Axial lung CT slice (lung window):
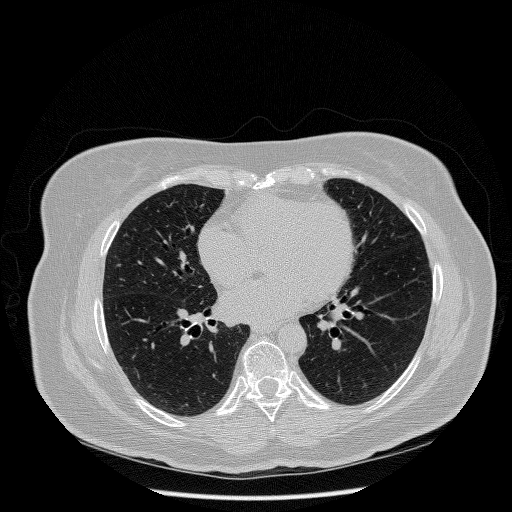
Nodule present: no